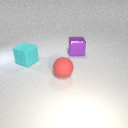
large purple metal cube behind large cyan rubber cube